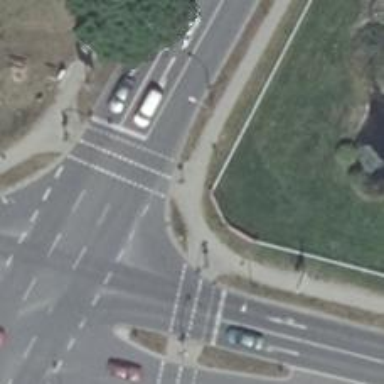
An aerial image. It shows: Asphalt path with opposite cycleway.